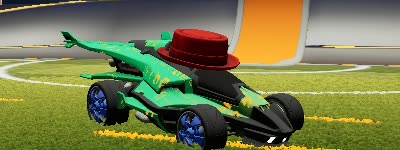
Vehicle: aftershock